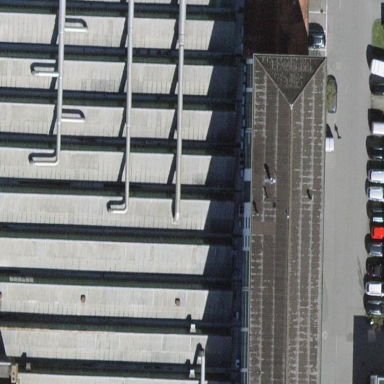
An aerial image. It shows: Industrial building.